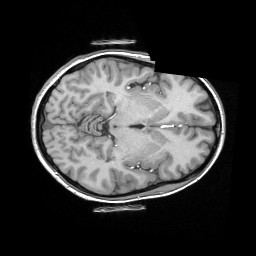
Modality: T1w
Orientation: axial